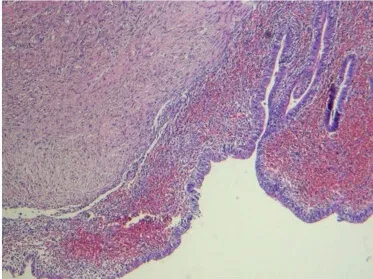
Pathologic examination of the lesion. (a and b) HE staining results of the pathologic lesion.
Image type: pathology (h&e)